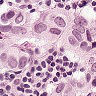
Metastatic tissue present: yes